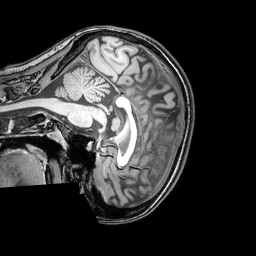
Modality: T1w
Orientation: sagittal
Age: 24
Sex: female
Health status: healthy
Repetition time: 0.081 s
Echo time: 0.037 s